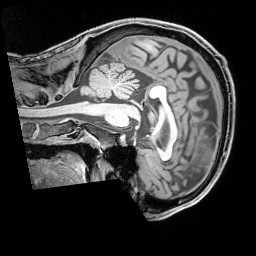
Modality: T1w
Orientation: sagittal
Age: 33
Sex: male
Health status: healthy
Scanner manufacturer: siemens
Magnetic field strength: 3 T
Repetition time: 1.65 s
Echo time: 0.00182 s